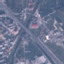
Label: Highway